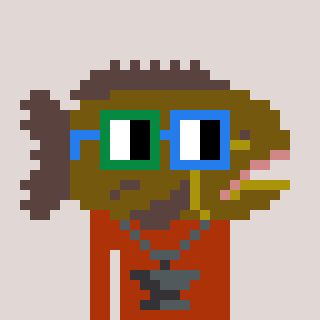
a pixel art character with square green and blue glasses, a grouper-shaped head and a hotbrown-colored body on a warm background